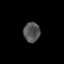
Tissue: prostate
Cell type: T cells
Senescence score: 0.3195
Nuclear area (px): 319
Mean DAPI intensity: 82.201